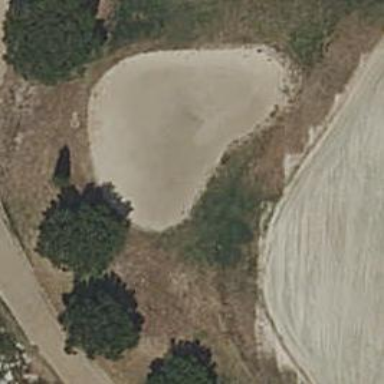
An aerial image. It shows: Golf bunker.